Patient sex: M
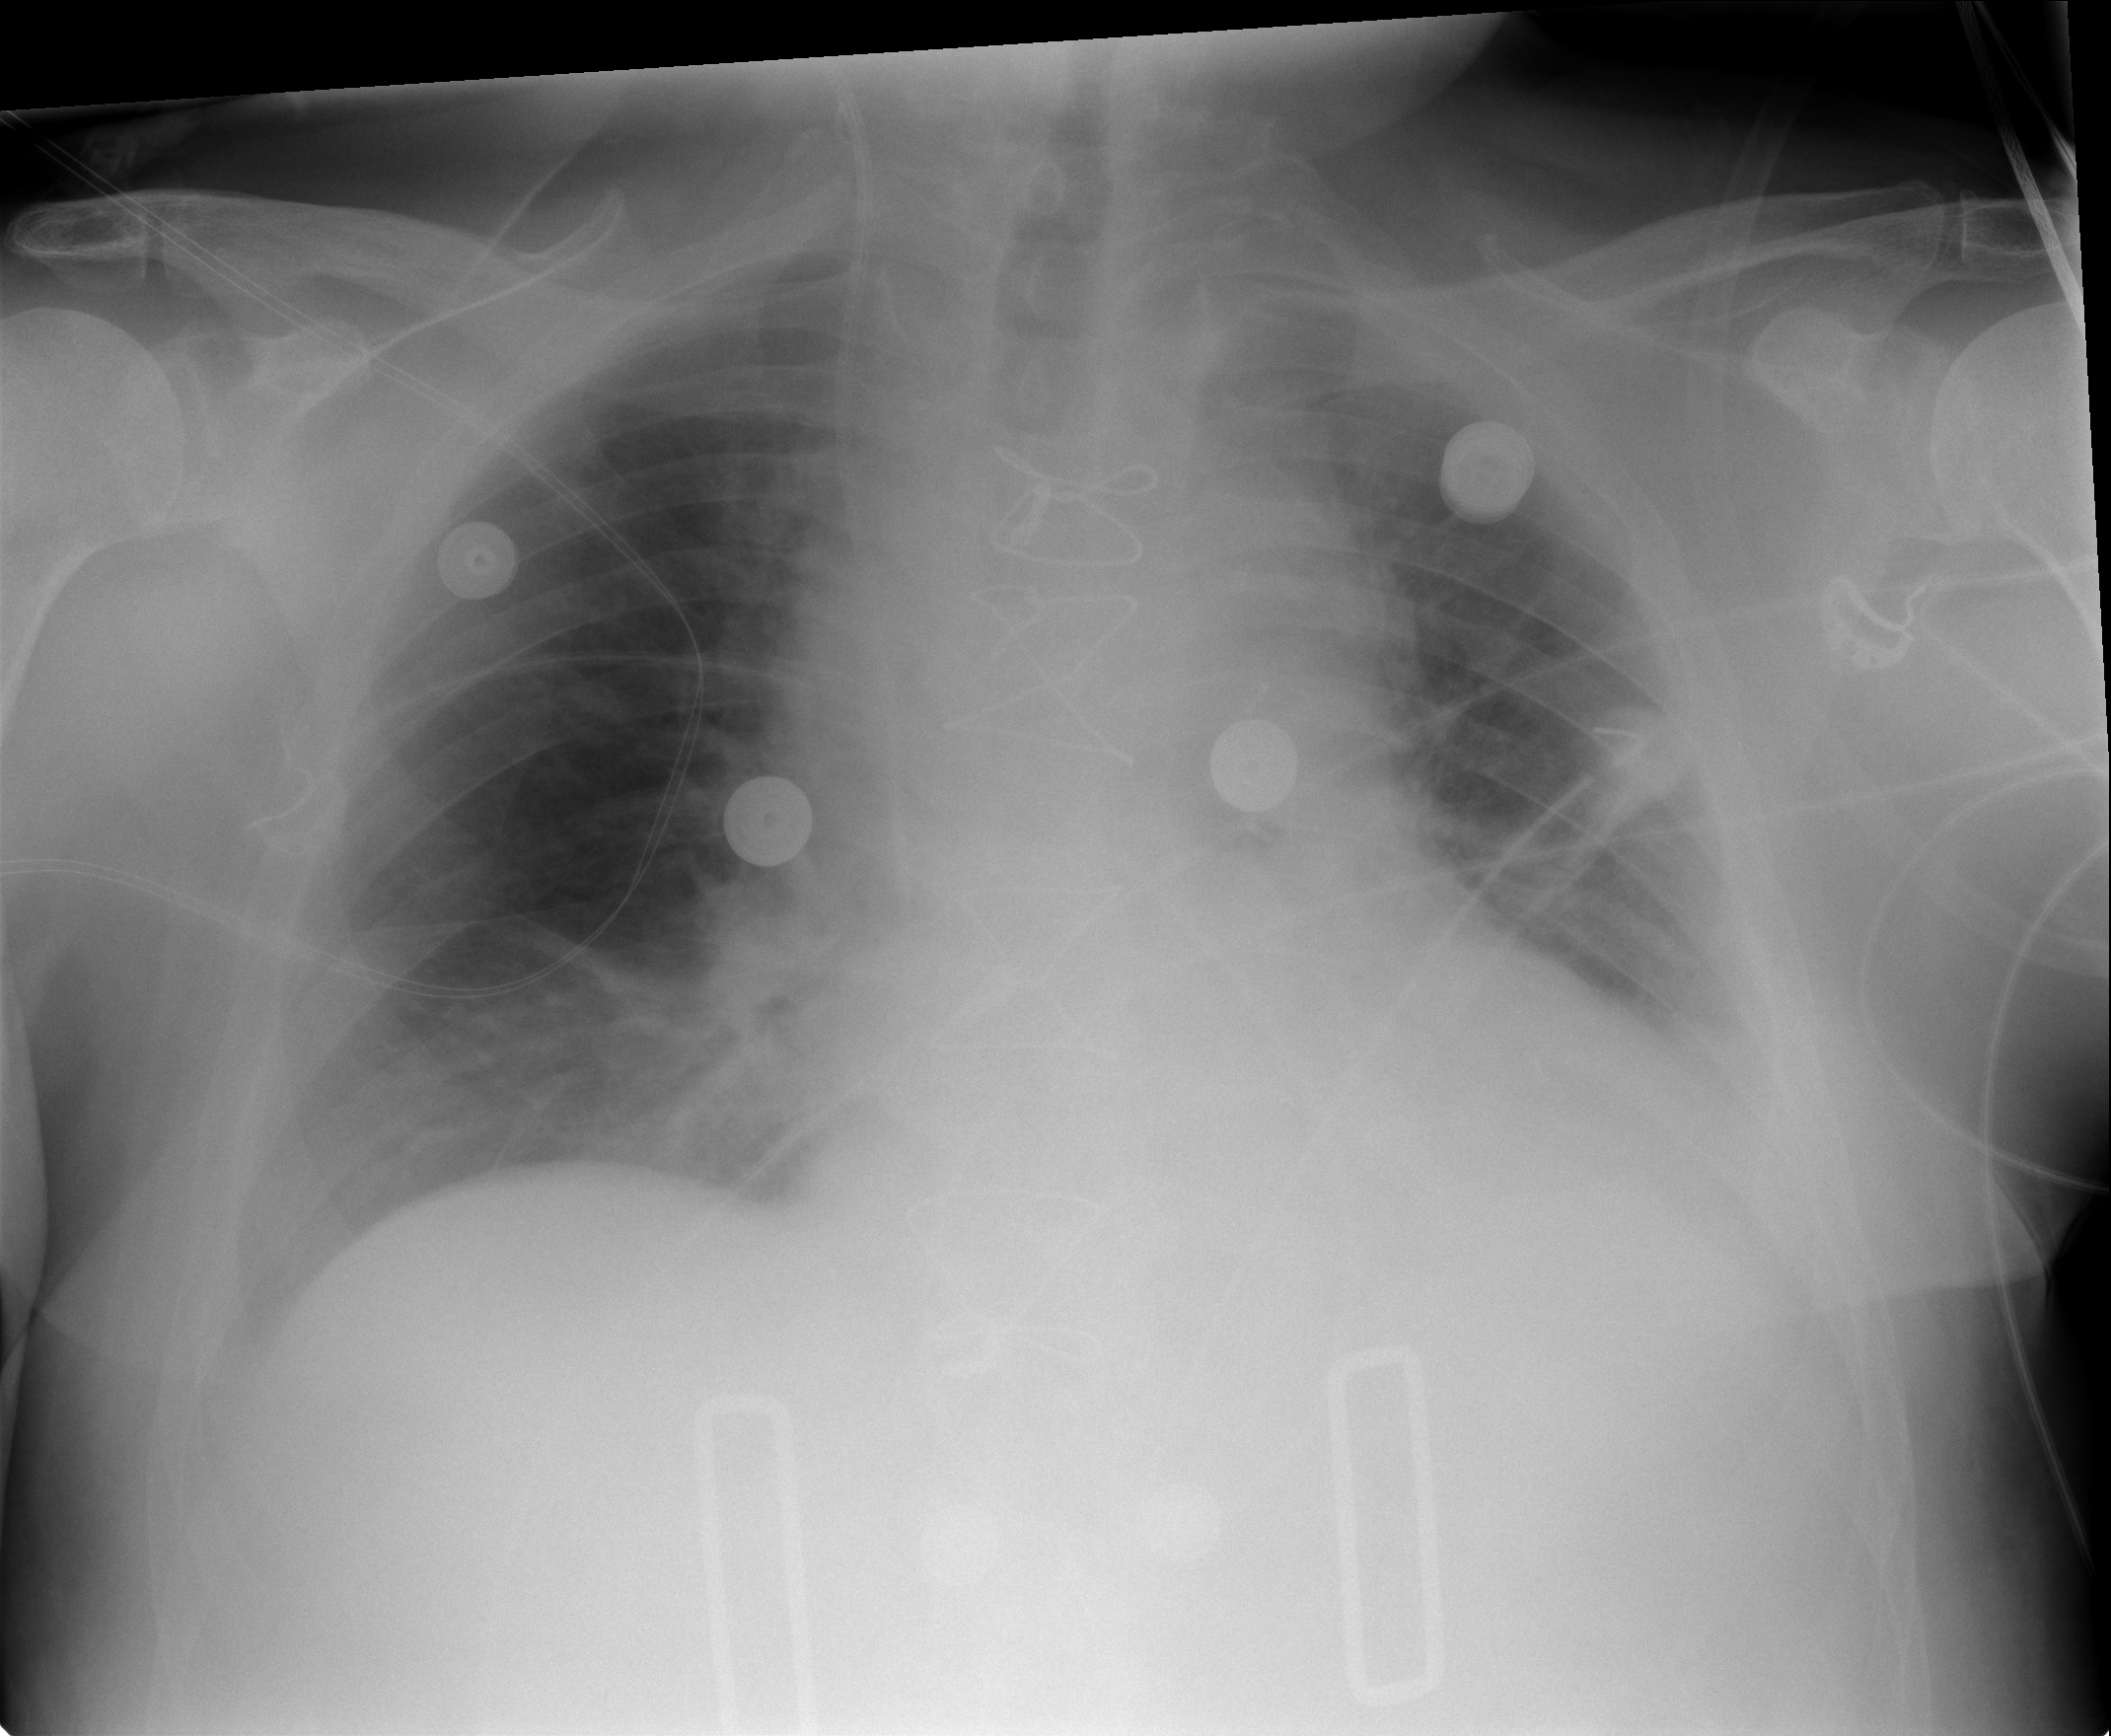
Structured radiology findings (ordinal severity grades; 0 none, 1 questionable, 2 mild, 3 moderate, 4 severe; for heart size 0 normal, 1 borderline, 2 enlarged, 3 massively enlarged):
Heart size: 2
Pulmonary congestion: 2
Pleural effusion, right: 2
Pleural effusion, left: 2
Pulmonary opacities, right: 0
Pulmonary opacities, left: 0
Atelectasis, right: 2
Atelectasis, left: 2